Question: So, I'm trying to find the centers of the white clusters with OpenCV in the next frame:

I've already tried the HoughGradient function, but it's results were inconsistent, since these clusters weren't circle-like shapes in all frames. Any other suggestions?
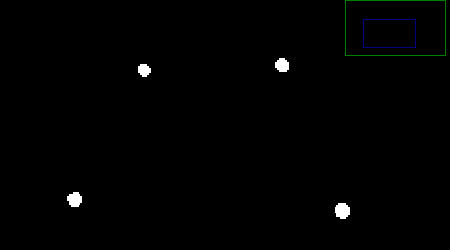
Answer: I think you have two options.
1. Use connected components to find the blobs, and because you know they are circular do some estimation about their centers. The drawcontours function on the OpenCV documentation has a good example of how to find connected components using contours: http://docs.opencv.org/modules/imgproc/doc/structural_analysis_and_shape_descriptors.html#drawcontours
2. If you know that your blobs are white / white-ish, you can find the indices of all the pixels that are close in color to white / white-ish, and manually reconstruct each set of indices into a connected component.
(potentially related post: <URL>